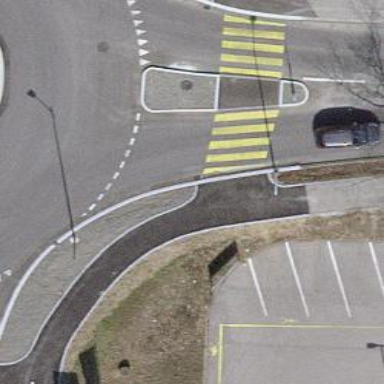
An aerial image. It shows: Uncontrolled zebra crossing on the road.